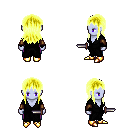
a pixel art fantasy rpg character, female body template, dark elf, purple skin, gray robe, magenta pants, gold unkempt hairstyle, cloth bracers, gold boots, dagger, four views (front, back, left, right), 2x2 character sprite sheet, small pixel art, hard edges, no anti-aliasing